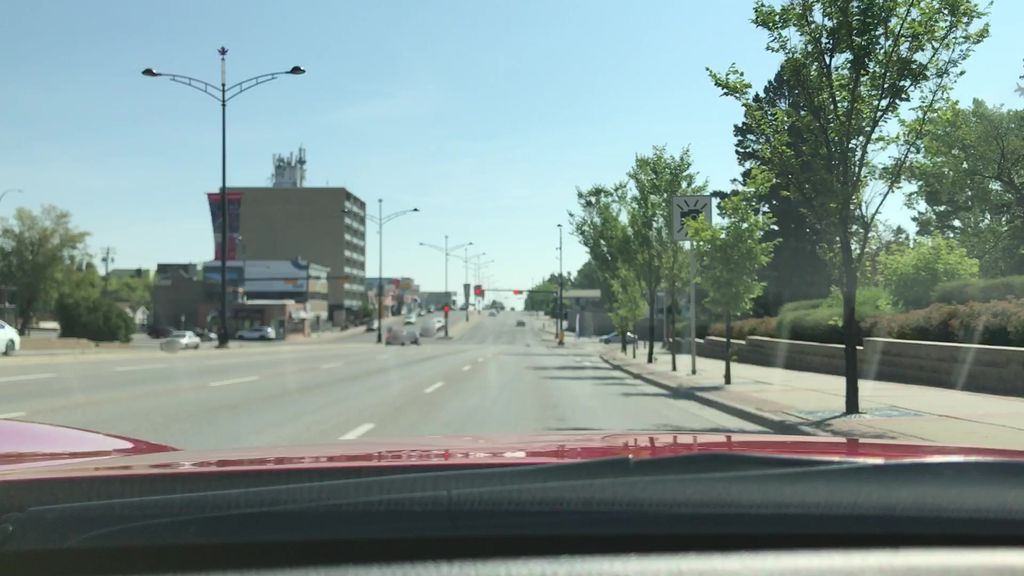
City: calgary